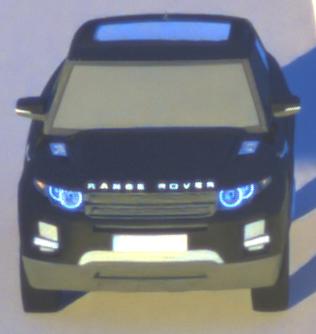
Make: Land Rover
Model: Range Rover Evoque 2.0 Si4
Detailed model: Range Rover Evoque (I)
Model produced from: 2011/08
Model produced until: 2013/11
Doors: 5
Color: black
Road condition: dry road
Daytime: sunrise or sunset
Contrast: medium contrast